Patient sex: F
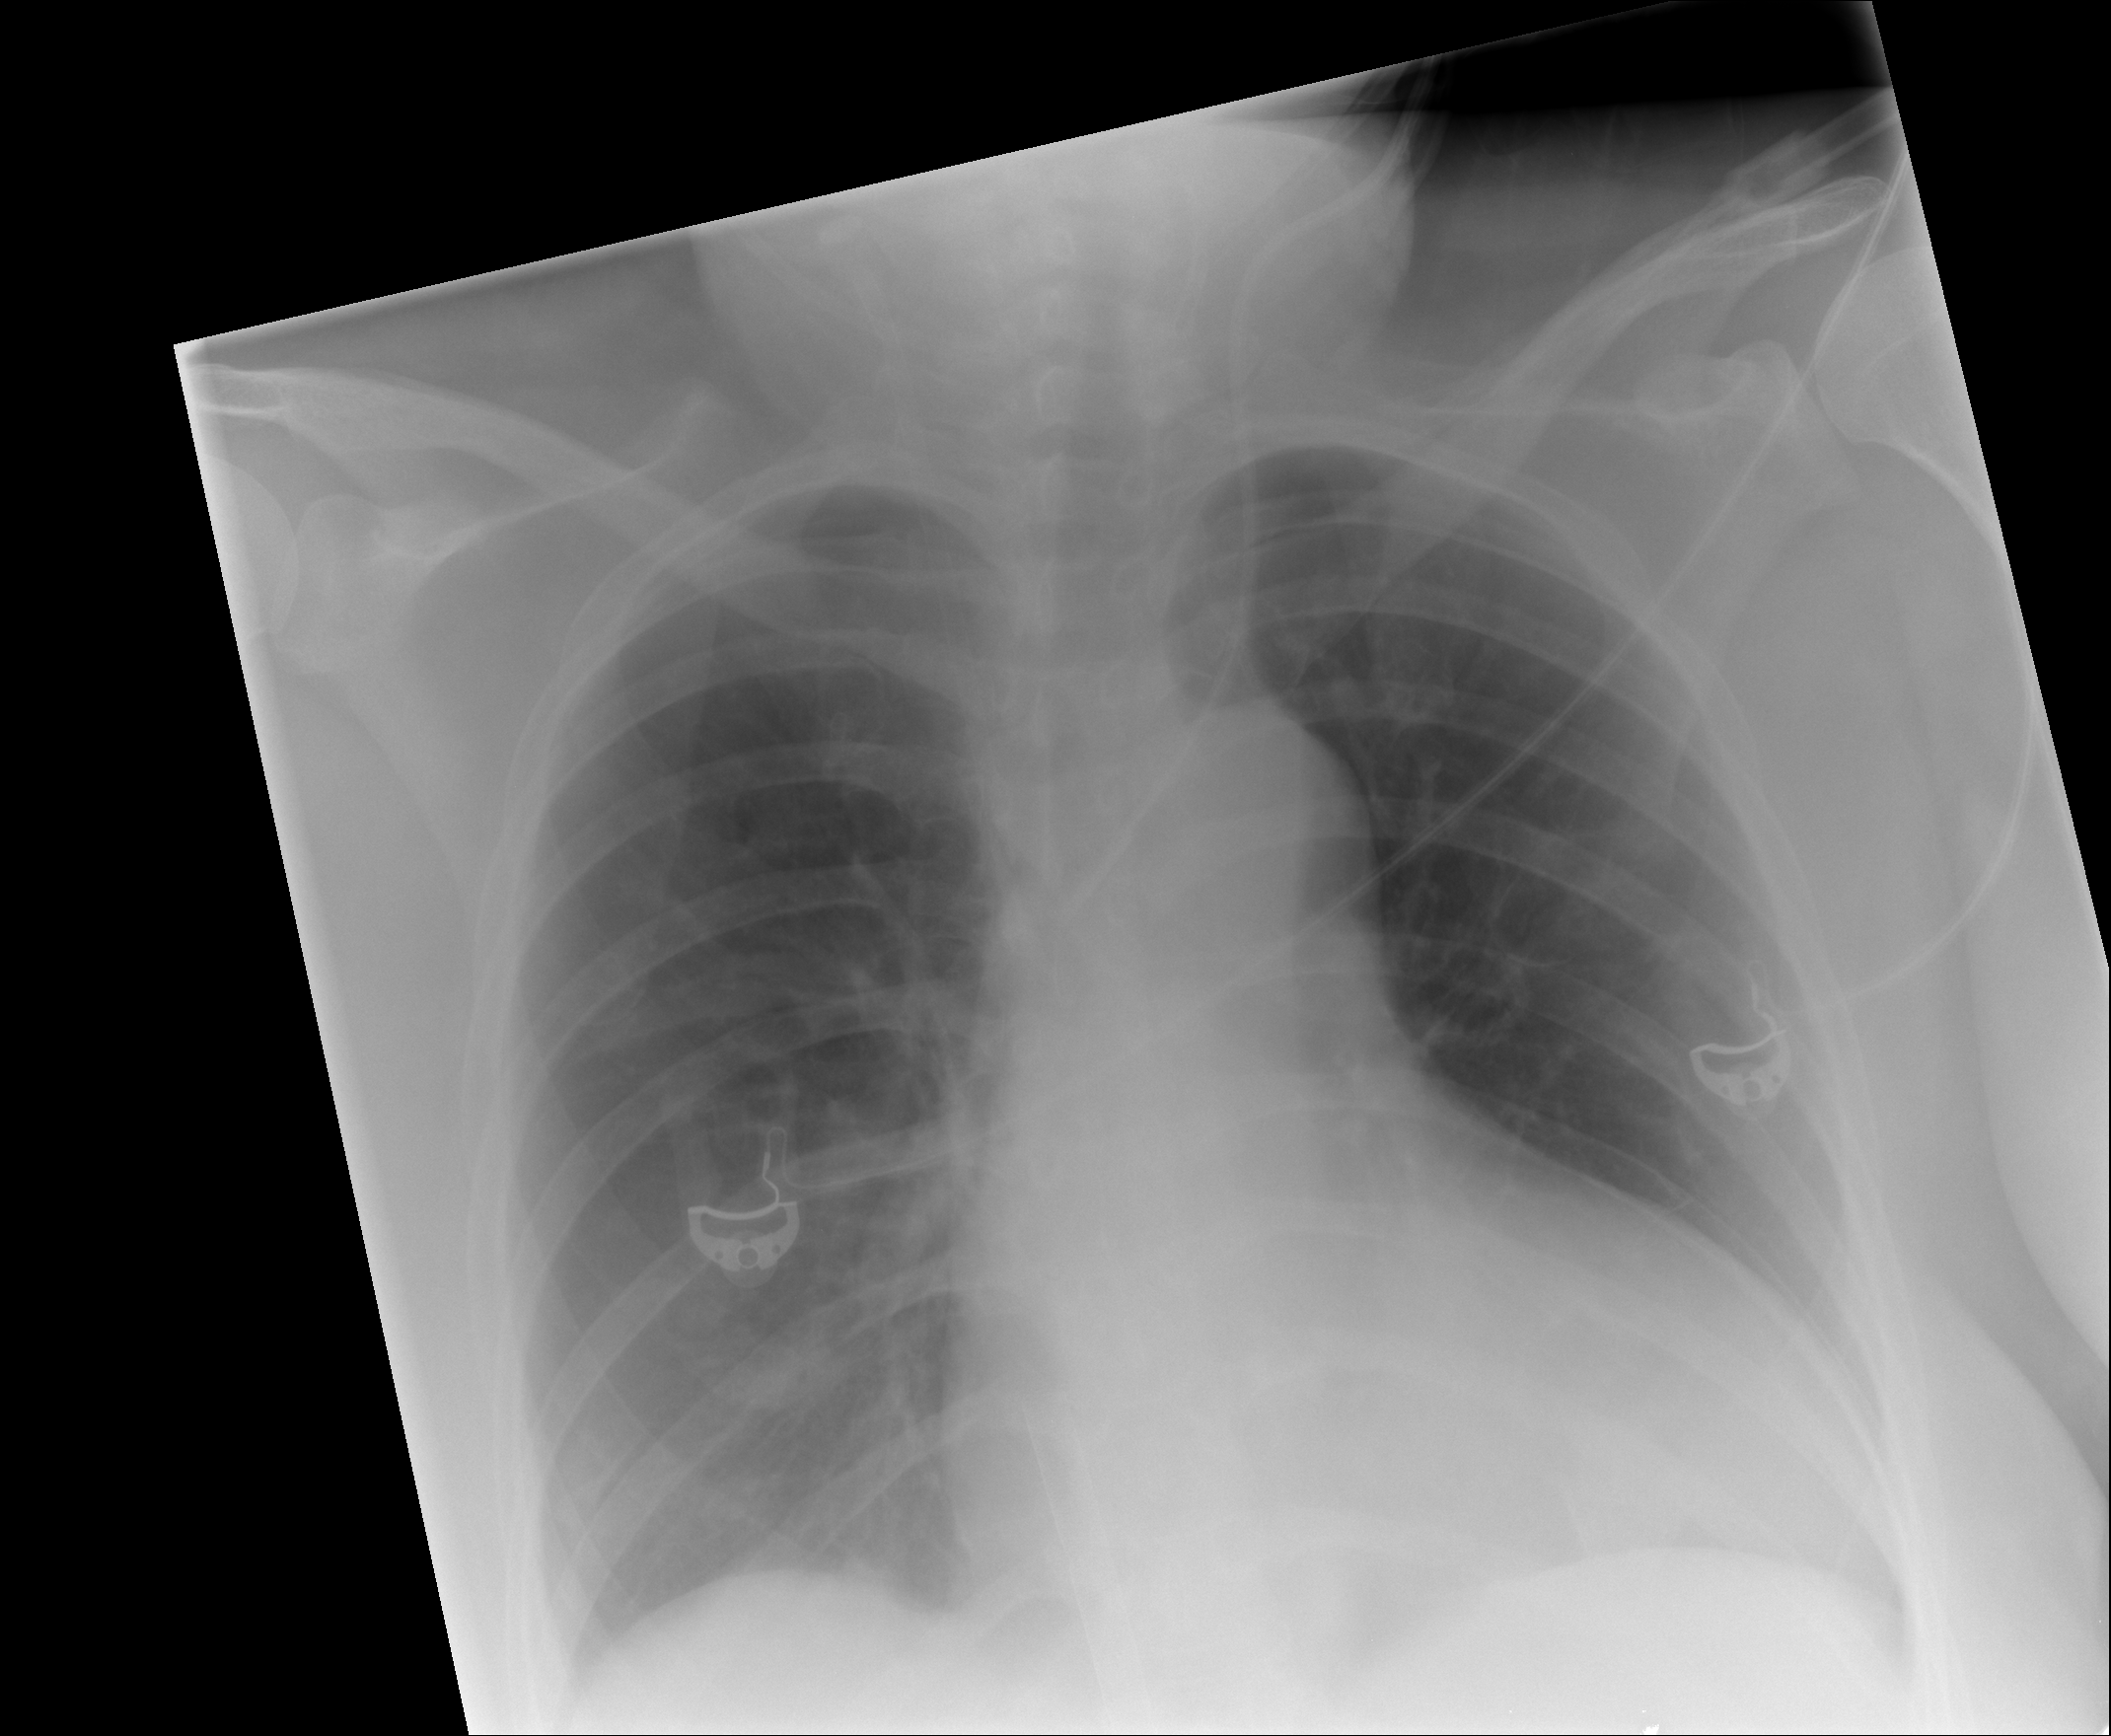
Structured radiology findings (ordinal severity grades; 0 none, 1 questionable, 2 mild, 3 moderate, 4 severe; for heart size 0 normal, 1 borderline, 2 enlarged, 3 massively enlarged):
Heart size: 2
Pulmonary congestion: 0
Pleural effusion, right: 1
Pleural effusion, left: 1
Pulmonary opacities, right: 0
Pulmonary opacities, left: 0
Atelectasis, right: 2
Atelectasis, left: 0